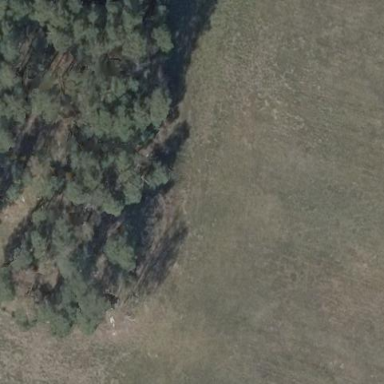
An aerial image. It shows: Forest area.